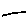
Label: line